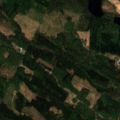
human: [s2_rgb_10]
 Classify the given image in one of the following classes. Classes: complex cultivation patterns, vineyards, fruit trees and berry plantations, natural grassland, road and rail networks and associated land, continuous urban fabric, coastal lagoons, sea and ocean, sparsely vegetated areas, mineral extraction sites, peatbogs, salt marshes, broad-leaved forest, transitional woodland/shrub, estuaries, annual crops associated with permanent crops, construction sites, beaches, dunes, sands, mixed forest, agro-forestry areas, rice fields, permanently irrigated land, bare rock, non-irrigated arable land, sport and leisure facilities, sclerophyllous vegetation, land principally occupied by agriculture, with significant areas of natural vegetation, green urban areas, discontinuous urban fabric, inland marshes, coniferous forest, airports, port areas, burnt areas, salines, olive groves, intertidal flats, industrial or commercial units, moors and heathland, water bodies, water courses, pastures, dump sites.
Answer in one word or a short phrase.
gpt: coniferous forest, mixed forest, transitional woodland/shrub